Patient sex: M
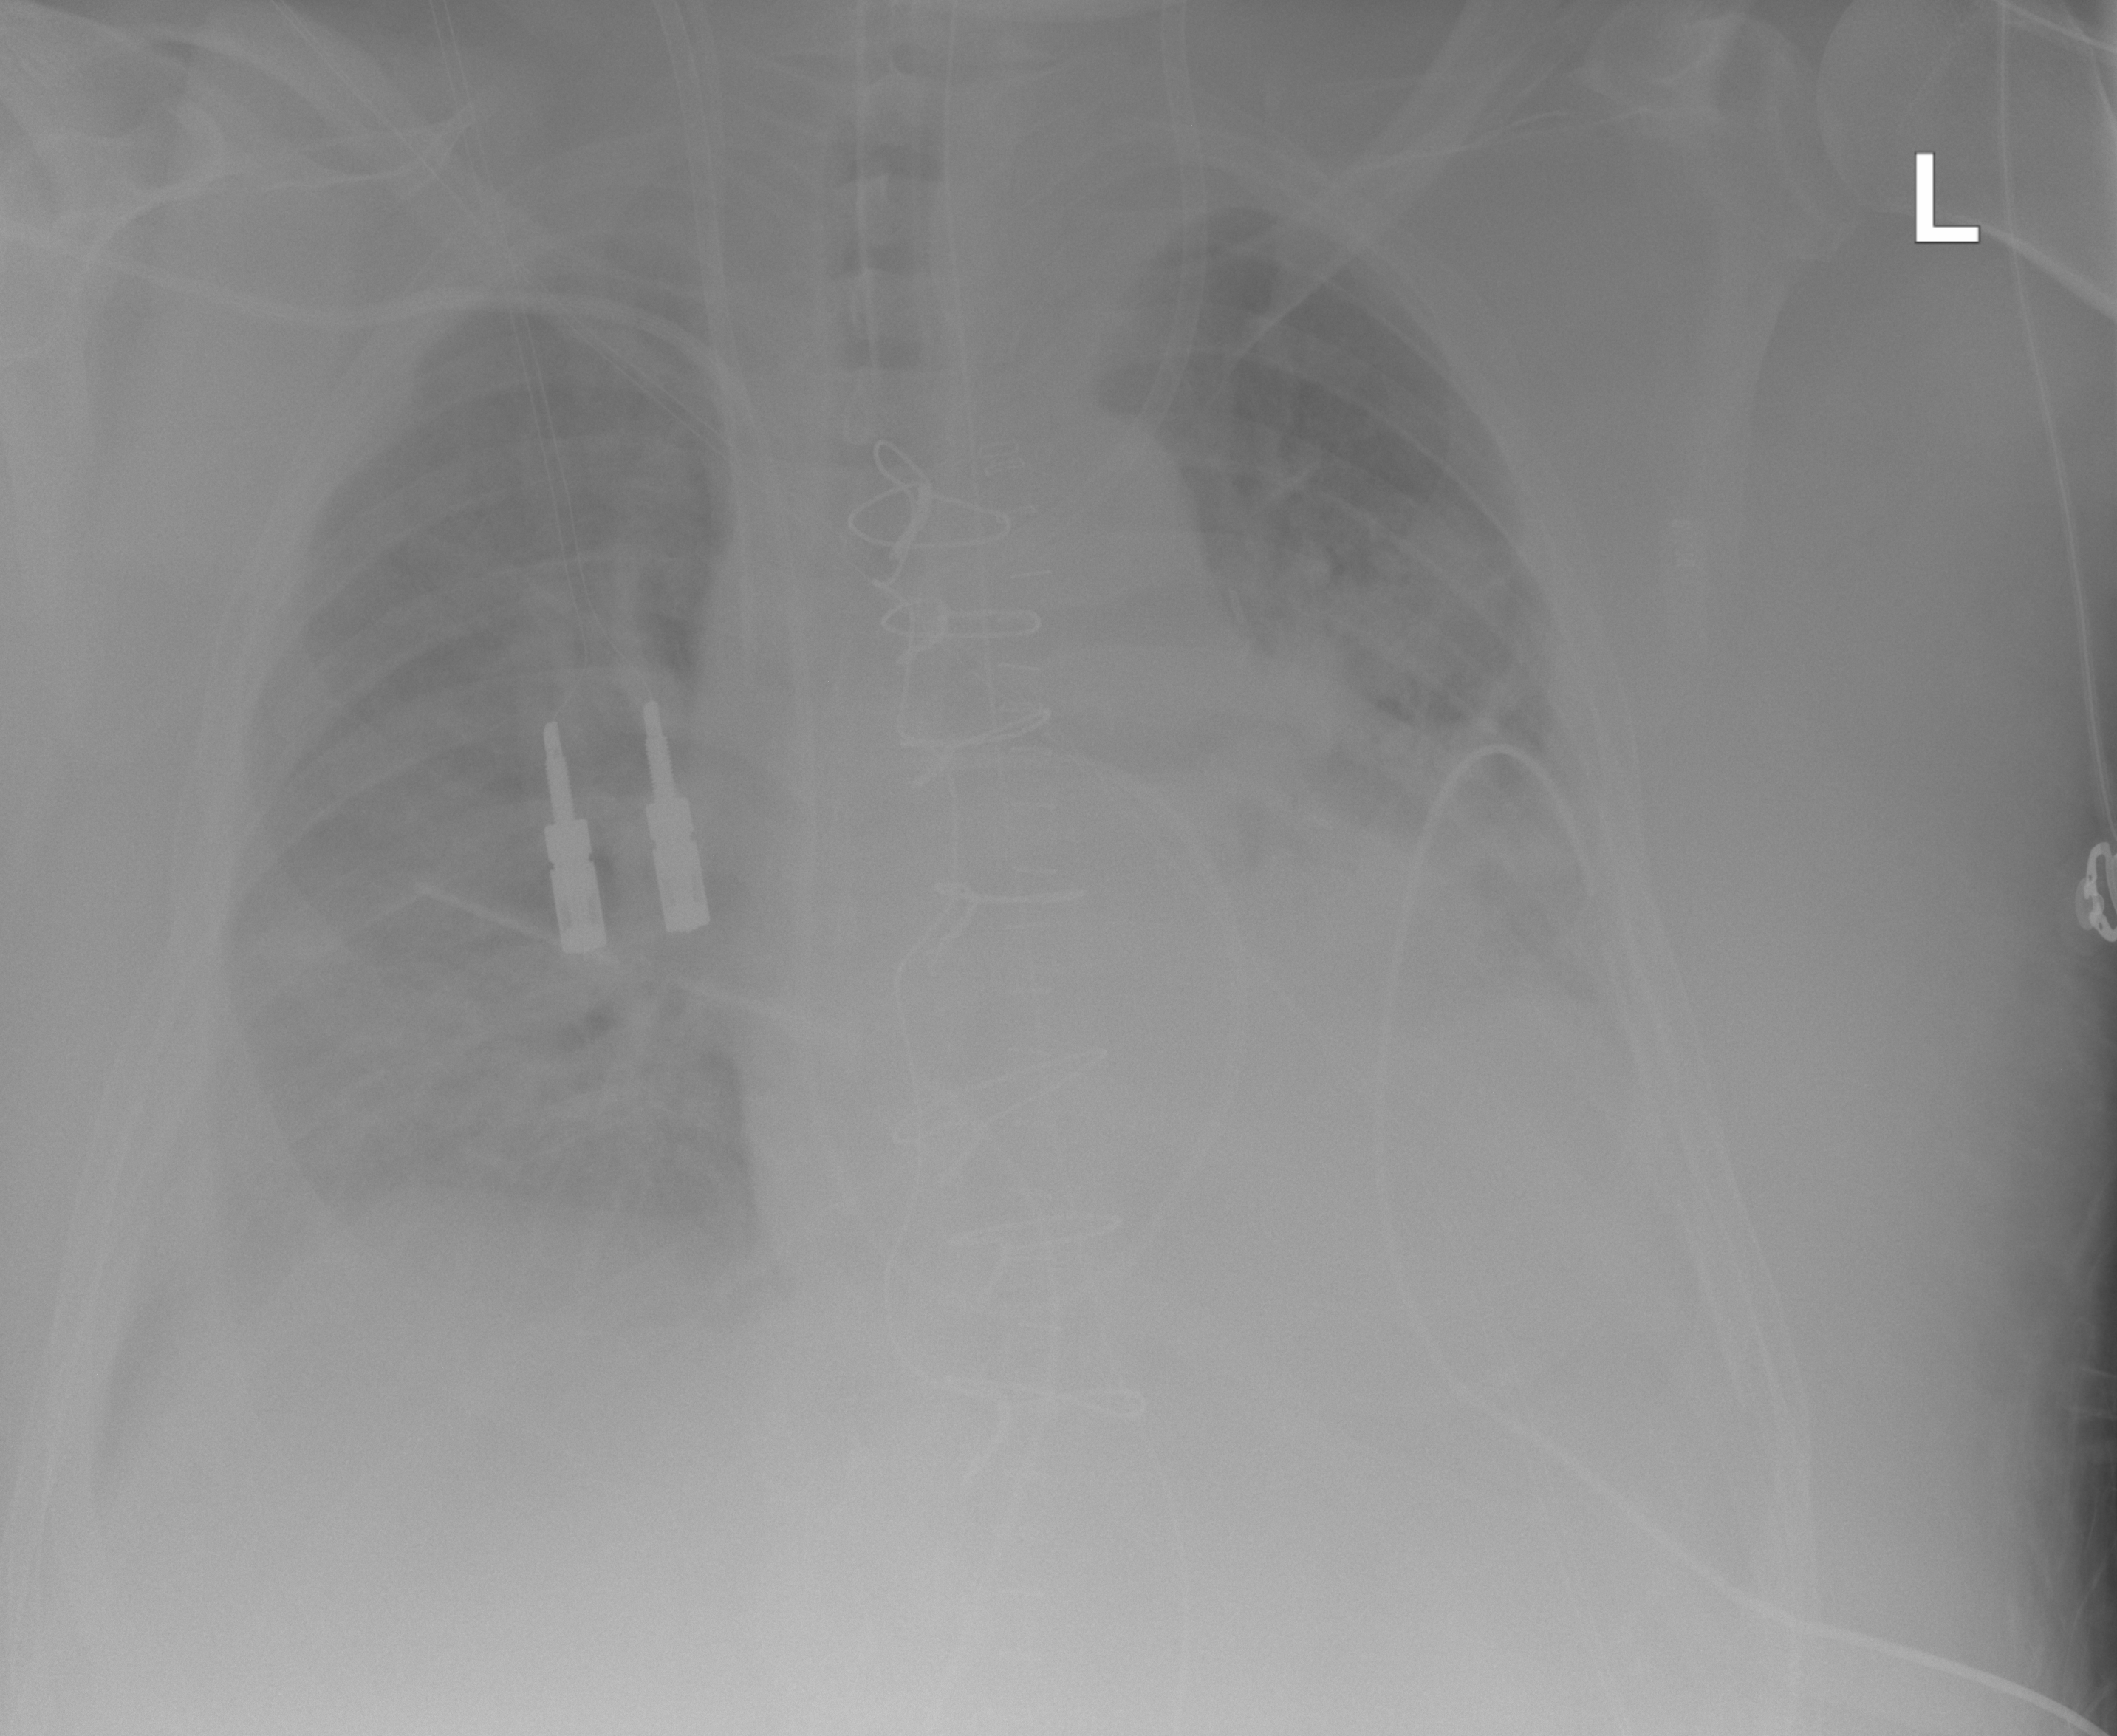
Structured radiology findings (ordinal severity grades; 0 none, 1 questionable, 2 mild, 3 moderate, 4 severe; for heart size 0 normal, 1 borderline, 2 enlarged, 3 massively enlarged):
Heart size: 2
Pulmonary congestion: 2
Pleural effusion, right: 1
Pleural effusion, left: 2
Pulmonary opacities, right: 2
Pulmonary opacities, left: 2
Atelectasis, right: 0
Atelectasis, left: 0